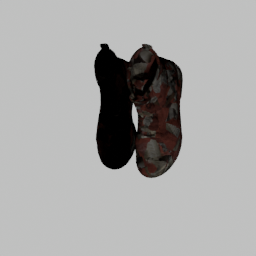
Label: people